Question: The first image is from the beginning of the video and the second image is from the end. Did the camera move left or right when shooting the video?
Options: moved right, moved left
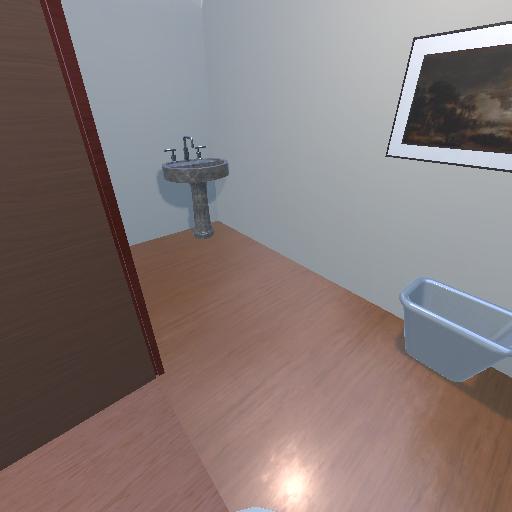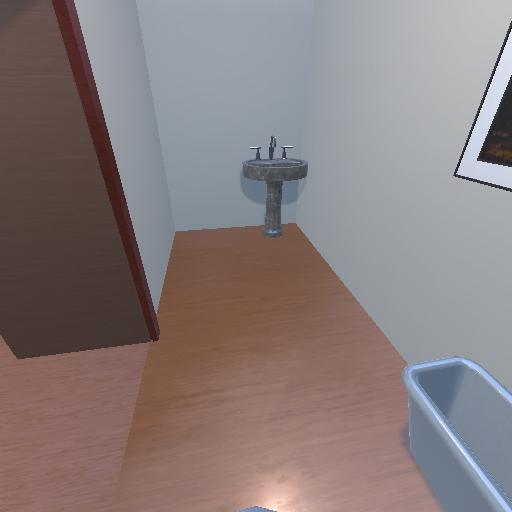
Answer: moved right